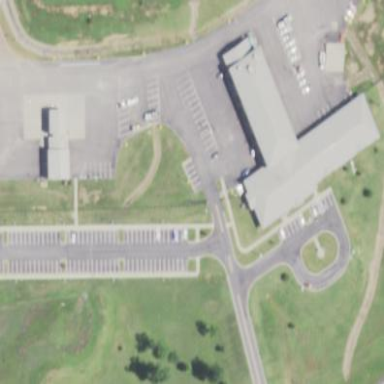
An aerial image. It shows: Parking area.